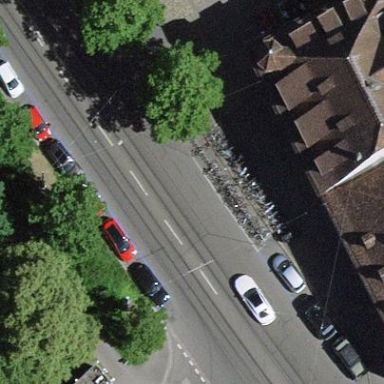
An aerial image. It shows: Bicycle parking area with stands.